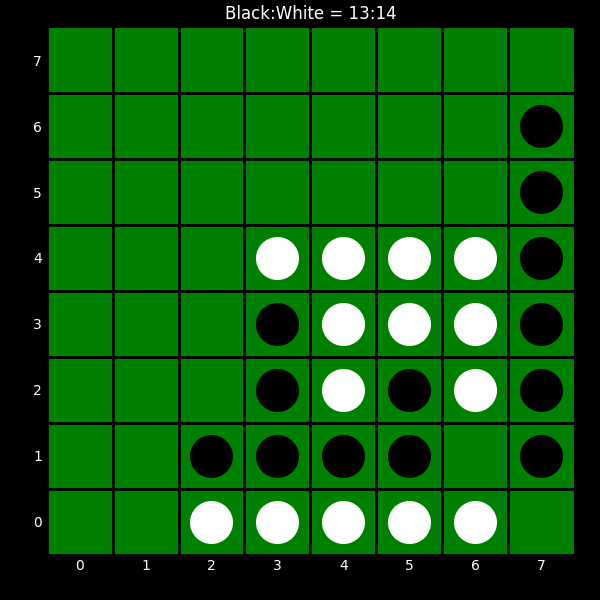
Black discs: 13
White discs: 14